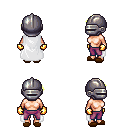
a pixel art fantasy rpg character, female body template, human, light skin, white cape, magenta pants, gold long mohawk hairstyle, metal helm, gold gloves, brown slippers, four views (front, back, left, right), 2x2 character sprite sheet, small pixel art, hard edges, no anti-aliasing